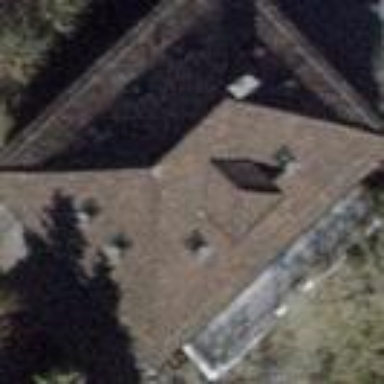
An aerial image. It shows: Detached building with tiled roof.